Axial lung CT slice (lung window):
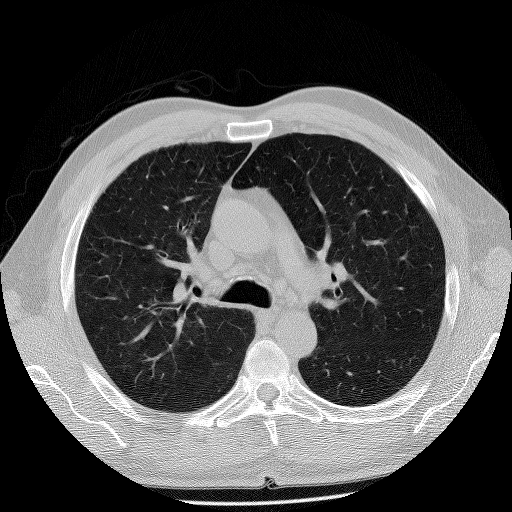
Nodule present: no